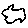
Label: cloud